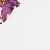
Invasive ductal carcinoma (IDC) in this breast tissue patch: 0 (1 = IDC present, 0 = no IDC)